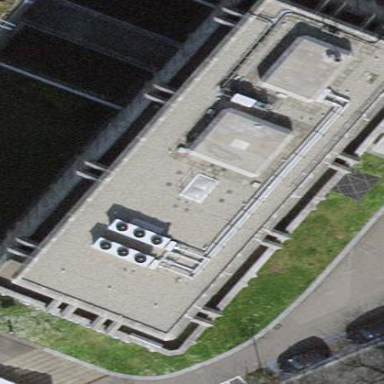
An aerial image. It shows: Office building.